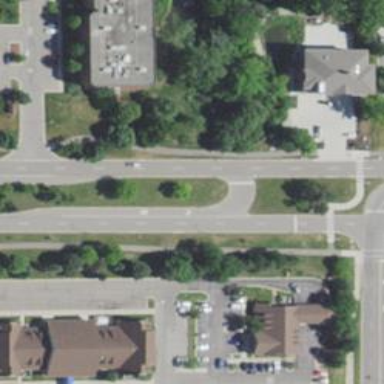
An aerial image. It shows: Asphalt road with secondary link designation.